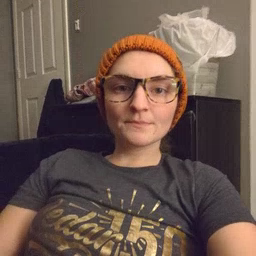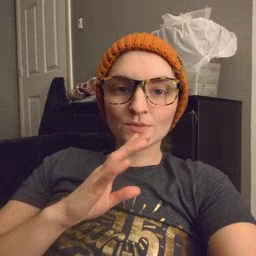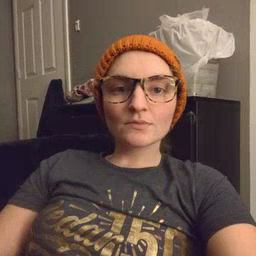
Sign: talk